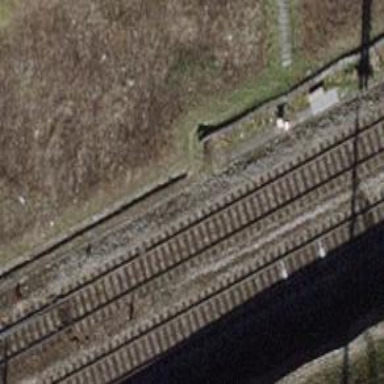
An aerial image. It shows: Single-track railway with electrified contact lines.